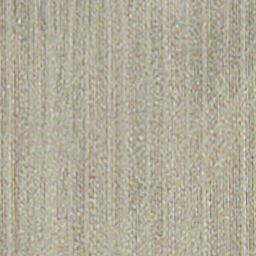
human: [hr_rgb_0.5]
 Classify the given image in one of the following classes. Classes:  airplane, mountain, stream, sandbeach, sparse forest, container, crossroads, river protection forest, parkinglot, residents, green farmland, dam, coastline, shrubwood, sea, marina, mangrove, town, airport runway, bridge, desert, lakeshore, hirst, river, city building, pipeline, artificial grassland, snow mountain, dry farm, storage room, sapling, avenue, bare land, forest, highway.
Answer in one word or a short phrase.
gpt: dry farm